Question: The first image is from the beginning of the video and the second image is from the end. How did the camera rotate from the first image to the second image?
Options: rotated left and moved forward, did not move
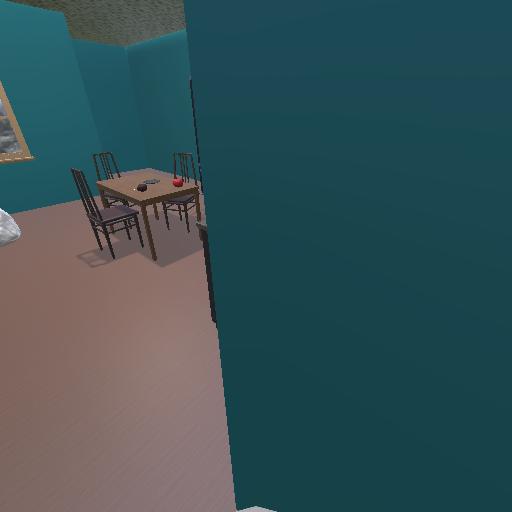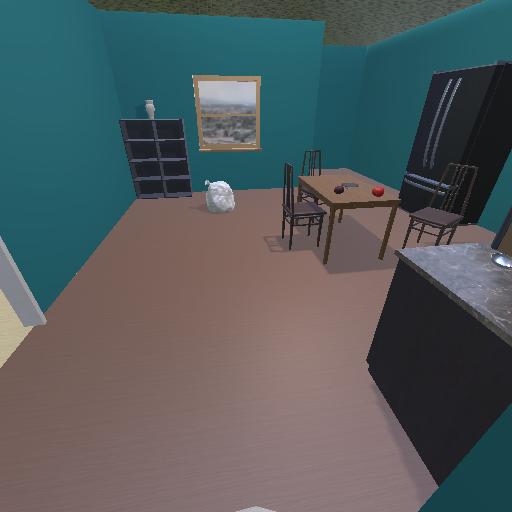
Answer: rotated left and moved forward